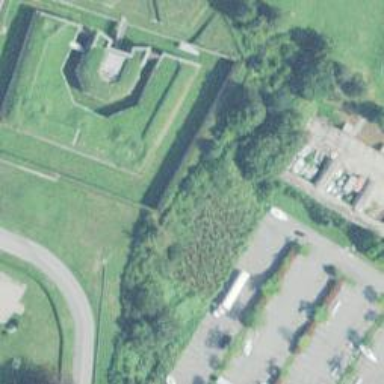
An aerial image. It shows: Bunker building.